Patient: sex M, age 68
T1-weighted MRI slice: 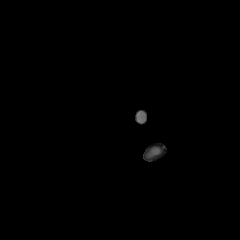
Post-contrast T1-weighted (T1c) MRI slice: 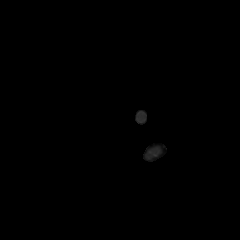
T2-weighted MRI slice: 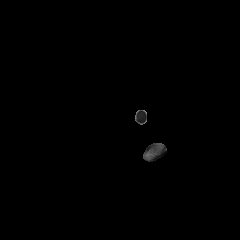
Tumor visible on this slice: no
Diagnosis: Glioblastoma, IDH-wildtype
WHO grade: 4